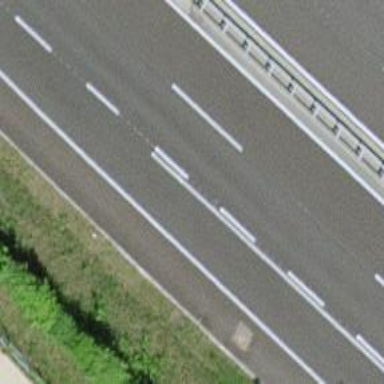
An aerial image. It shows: Asphalt motorway.